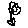
Label: flower